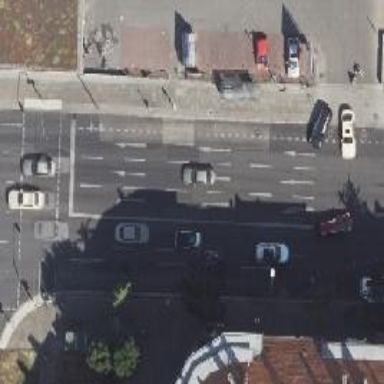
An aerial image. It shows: Secondary road with asphalt surface. There is separate sidewalk and lane for cycling on both sides.